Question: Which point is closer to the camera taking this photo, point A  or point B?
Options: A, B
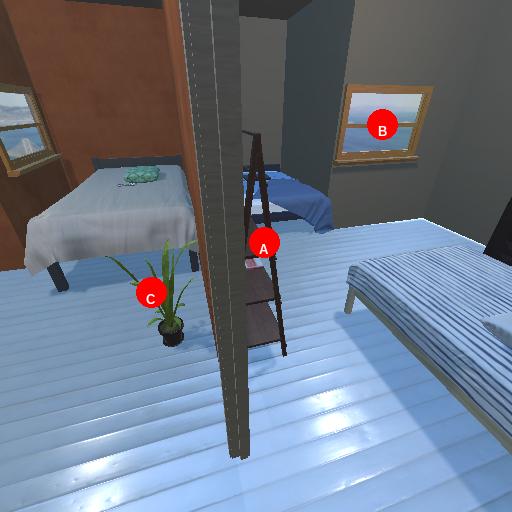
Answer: A